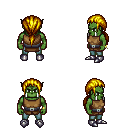
a pixel art fantasy rpg character, male body template, orc, green skin, leather chest armor, teal pants, blonde ponytail hairstyle, bracelets, metal boots, four views (front, back, left, right), 2x2 character sprite sheet, small pixel art, hard edges, no anti-aliasing